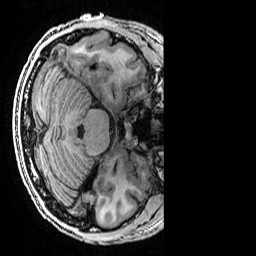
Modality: T1w
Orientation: axial
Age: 21
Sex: male
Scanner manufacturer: ge
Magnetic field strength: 3 T
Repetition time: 0.007 s
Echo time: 0.00342 s